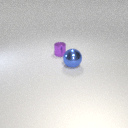
large blue metal sphere in front of small purple metal cylinder